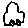
Label: car